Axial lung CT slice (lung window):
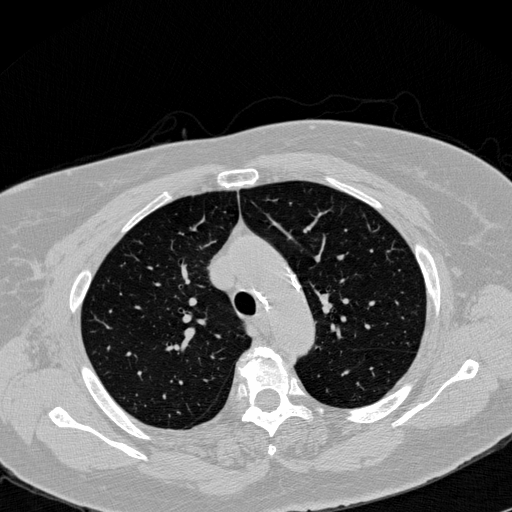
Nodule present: no